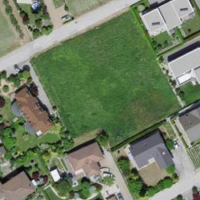
EUNIS habitat code: 55
Species observed at this site:
Viola tricolor